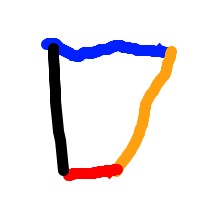
Shape: trapezoid